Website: walmart
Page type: account-selection
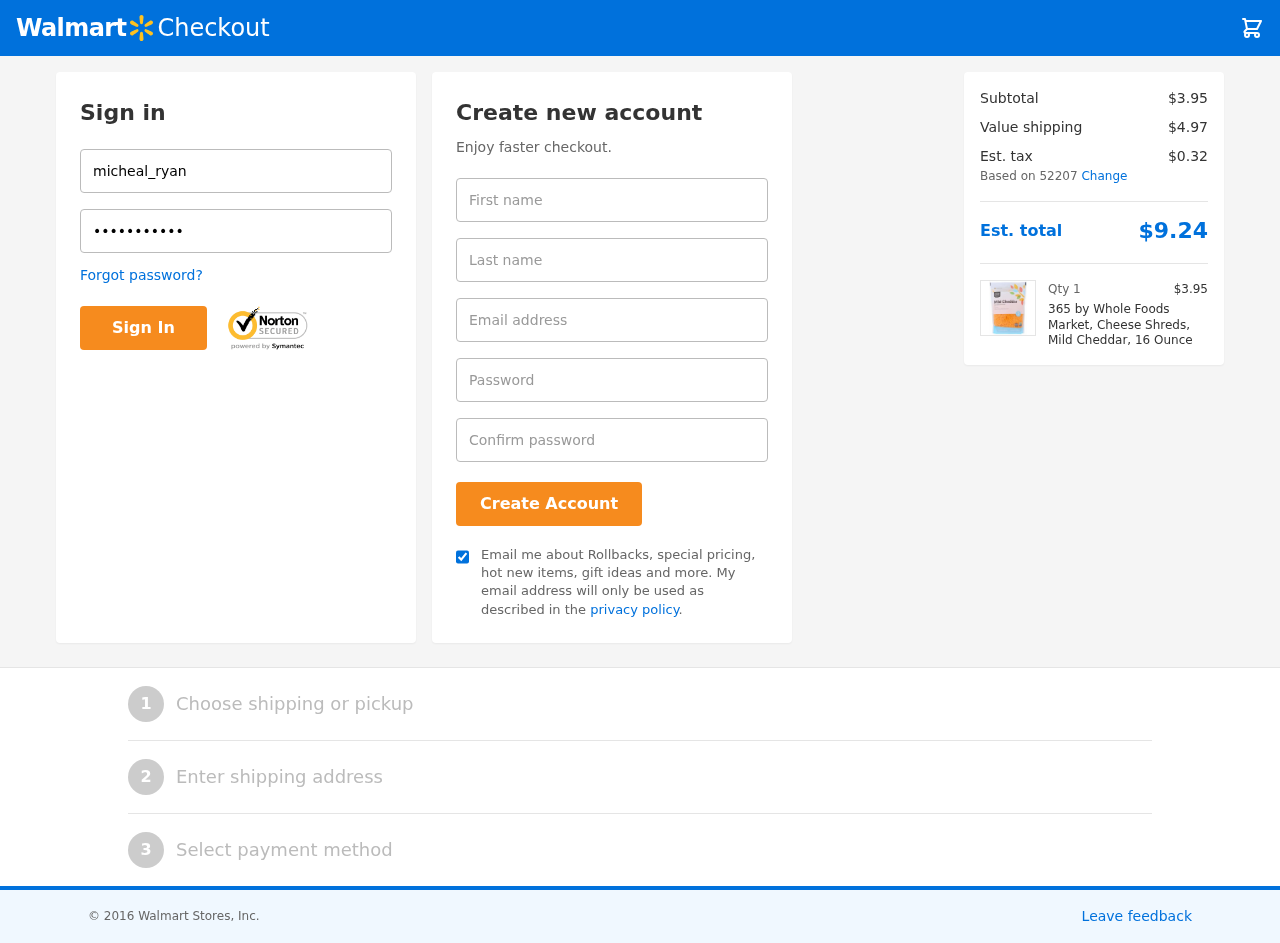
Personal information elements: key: PII_EMAIL
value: micheal.ryan@yahoo.com
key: PII_FIRSTNAME
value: Micheal
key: PII_LASTNAME
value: Ryan
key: PII_LOGIN_USERNAME
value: micheal_ryan
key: PII_POSTCODE
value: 52207
Product elements: key: PRODUCT1_NAME
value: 365 by Whole Foods Market, Cheese Shreds, Mild Cheddar, 16 Ounce
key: PRODUCT1_PRICE
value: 3.95
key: PRODUCT1_QUANTITY
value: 1
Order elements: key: ORDER_SUBTOTAL
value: $3.95
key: ORDER_SHIPPING_COST
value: $4.97
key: ORDER_TAX
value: $0.32
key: ORDER_TOTAL
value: $9.24